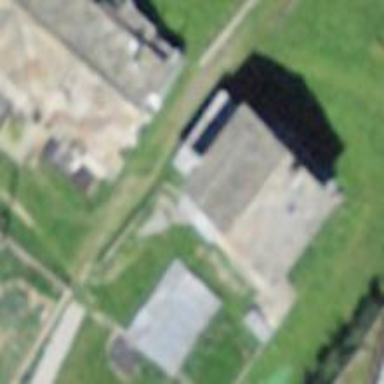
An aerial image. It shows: Rural barn.